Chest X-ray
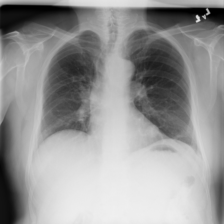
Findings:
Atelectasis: negative
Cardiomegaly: negative
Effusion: negative
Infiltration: negative
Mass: positive
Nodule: negative
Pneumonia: negative
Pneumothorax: negative
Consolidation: negative
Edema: negative
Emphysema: negative
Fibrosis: negative
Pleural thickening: negative
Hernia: negative